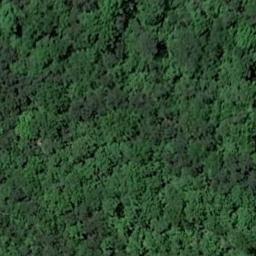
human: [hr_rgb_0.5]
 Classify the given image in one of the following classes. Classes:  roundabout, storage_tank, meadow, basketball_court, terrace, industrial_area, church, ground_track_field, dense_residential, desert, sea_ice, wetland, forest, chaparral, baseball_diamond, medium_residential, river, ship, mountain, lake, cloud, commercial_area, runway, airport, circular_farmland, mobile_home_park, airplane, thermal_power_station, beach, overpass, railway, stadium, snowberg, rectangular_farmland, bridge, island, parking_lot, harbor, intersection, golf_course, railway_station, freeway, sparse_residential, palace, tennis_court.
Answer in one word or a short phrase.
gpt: forest